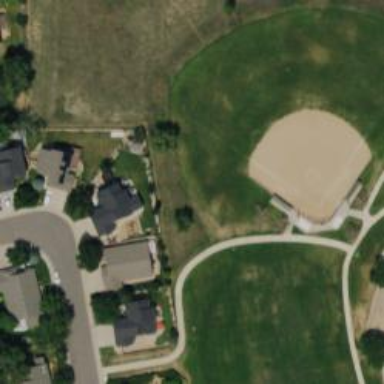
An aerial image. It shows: Baseball pitch for leisure and sports activities.